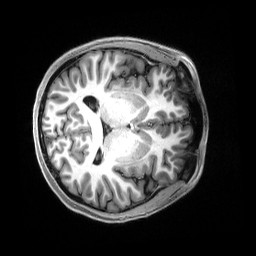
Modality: T1w
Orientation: axial
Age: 20
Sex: female
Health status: healthy
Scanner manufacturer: siemens
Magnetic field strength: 3 T
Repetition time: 2.5 s
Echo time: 0.00222 s